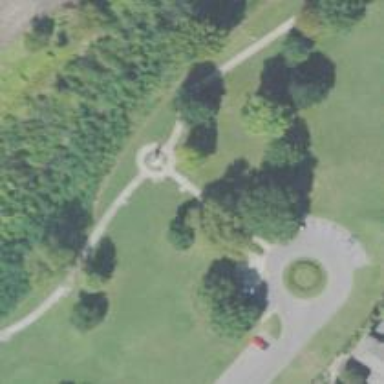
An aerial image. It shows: Historic monument.